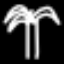
Label: palm tree